Question: After spending yesterday afternoon looking through SO and online, and not quite finding what I think I need, I wanted to ask the community for suggestions. I have a specific interaction I'm trying to prototype and am guessing there is a plugin I can use instead of start from scratch, but can't quite find it.
The interaction is a long horizontal reveal and slide. The app opens with one div visible. The user swipes or clicks to the right, and the first div slides left (but not entirely off screen) and the second div both fades in and moves into the space where the first div was. Interaction continues for as many panes as there are (for this prototype we have five levels deep). user can back in and out at will--I planned to show this by clicking the left and right sides of the visible div, as the design shows a big grey bar with an arrow fading in on each side. Moving back 'up' is reverse of going 'down'--divs fade off and the previous div slides into place.
Touch is required for this demo/prototype.
As requested, here is a sketch:

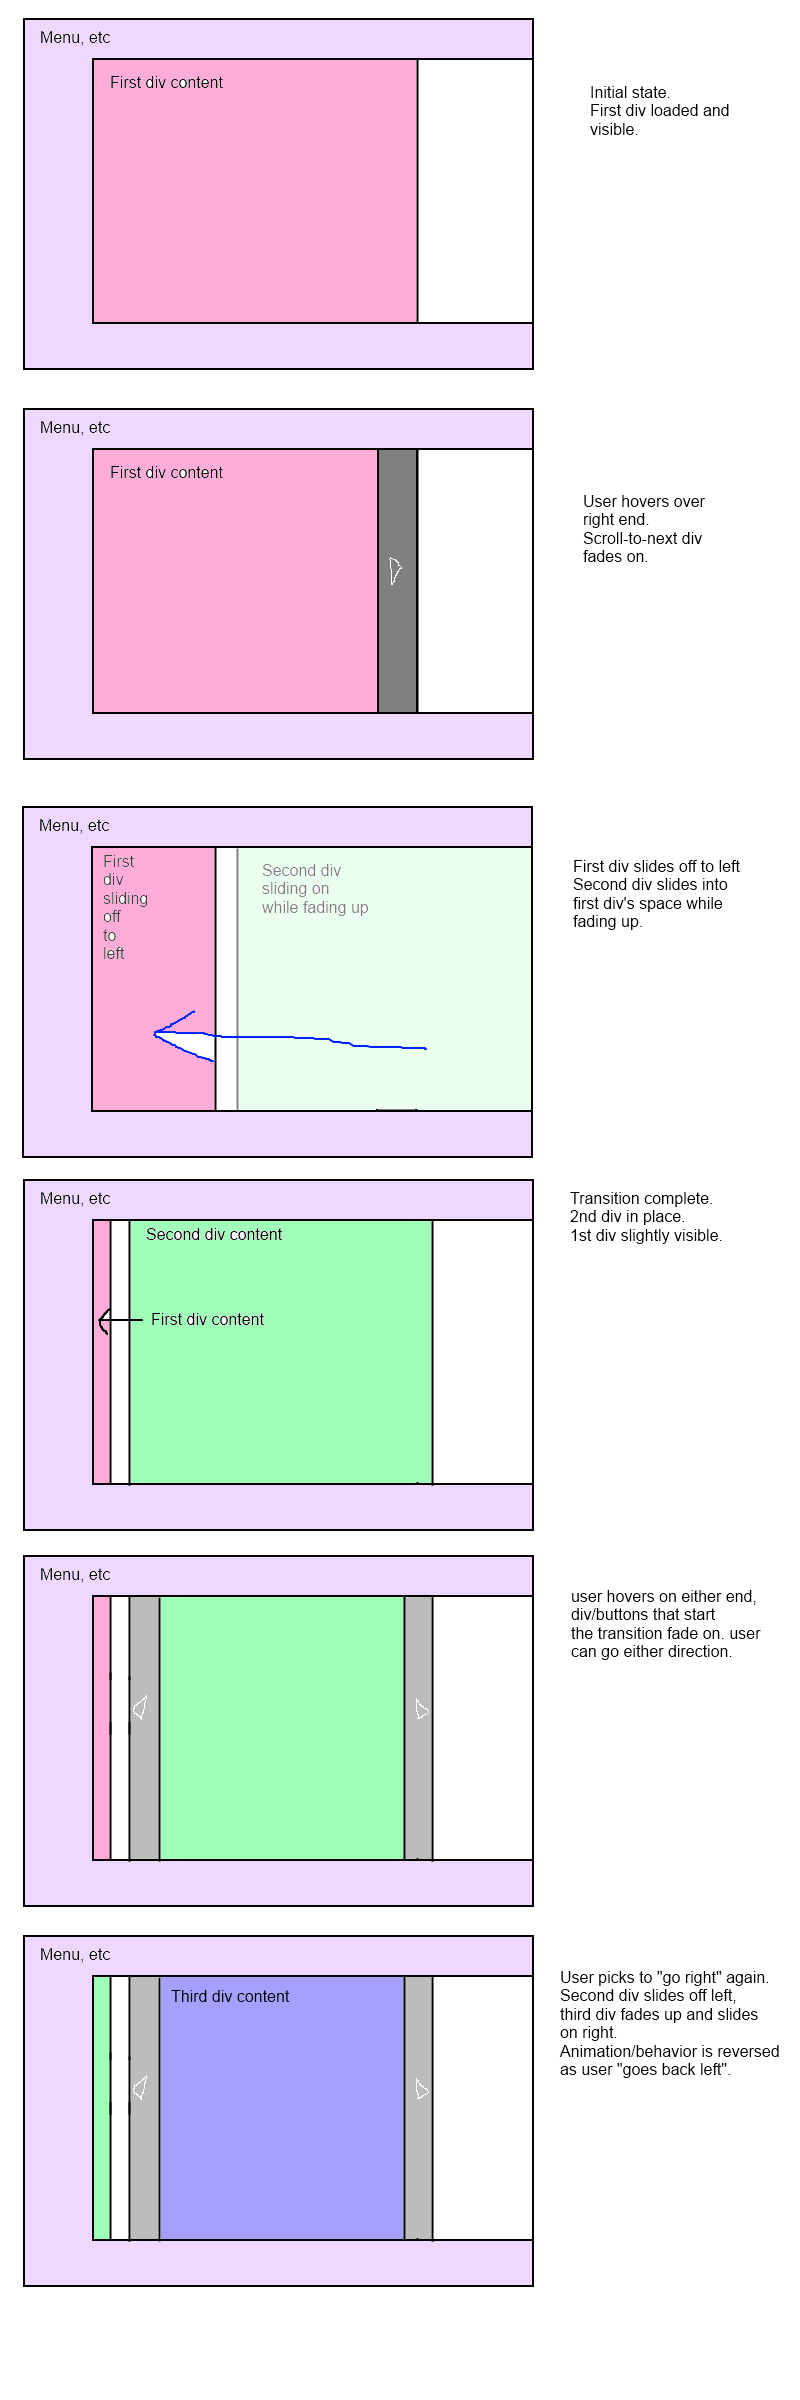
Answer: Thought I would take a stab at a prototype. The dimensions are tiny because it's in jsfiddle, but you can expand the results window and change the dimensions if you wish. I only tested this in Chrome and it uses a lot of CSS3:
<URL>
And here's a screenshot. Why not? I think it lines up nicely with the sketch. I'm a little bit confused about whether you actually wanted the previous div to get squished instead of just overlapped. That seems inadvisable, since the content in the div would get mangled, but it's doable.